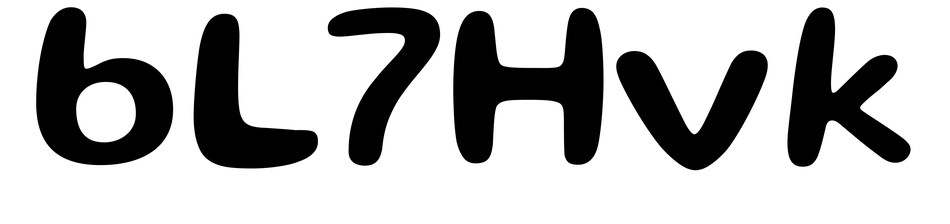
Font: Gluten_Medium